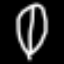
Label: leaf